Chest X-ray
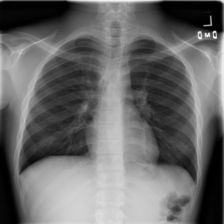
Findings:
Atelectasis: negative
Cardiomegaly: negative
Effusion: negative
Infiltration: negative
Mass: negative
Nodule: negative
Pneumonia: negative
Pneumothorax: negative
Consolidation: negative
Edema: negative
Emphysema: negative
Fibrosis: negative
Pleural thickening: negative
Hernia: negative